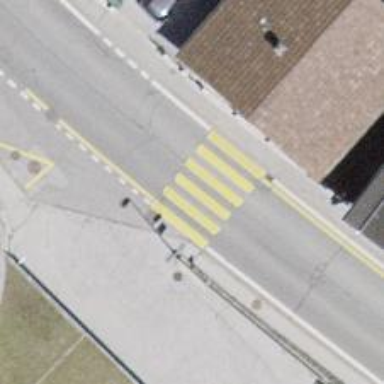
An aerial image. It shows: Marked road crossing.